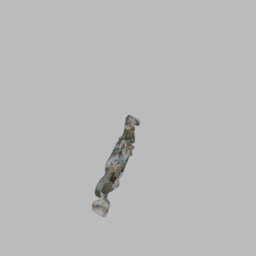
Label: people